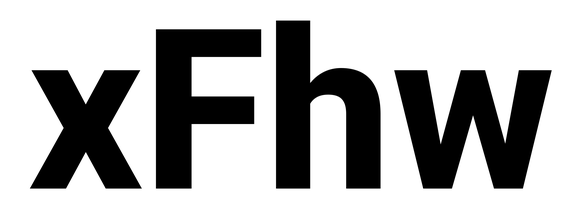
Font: Roboto_ExtraBold